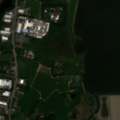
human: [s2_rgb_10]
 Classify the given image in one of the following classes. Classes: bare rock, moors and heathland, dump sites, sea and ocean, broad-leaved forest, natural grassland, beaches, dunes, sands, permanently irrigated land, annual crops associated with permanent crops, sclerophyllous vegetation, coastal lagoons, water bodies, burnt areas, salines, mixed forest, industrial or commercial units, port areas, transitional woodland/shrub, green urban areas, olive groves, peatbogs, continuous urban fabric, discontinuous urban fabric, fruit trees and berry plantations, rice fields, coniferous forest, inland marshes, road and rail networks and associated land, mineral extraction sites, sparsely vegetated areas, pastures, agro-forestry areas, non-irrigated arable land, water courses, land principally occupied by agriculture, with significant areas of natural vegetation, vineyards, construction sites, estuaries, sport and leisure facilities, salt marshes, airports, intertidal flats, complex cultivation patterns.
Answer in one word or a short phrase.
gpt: industrial or commercial units, non-irrigated arable land, pastures, land principally occupied by agriculture, with significant areas of natural vegetation, sea and ocean